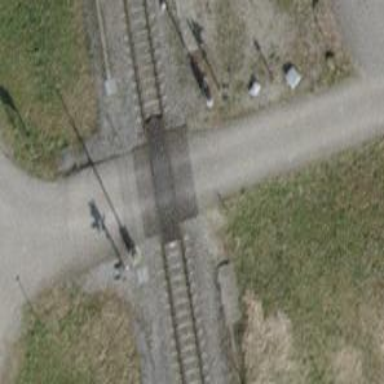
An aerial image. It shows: Level crossing along the railway.